Field crop: maize
Growth stage: 2
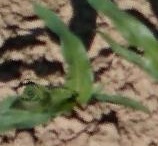
Species: maize